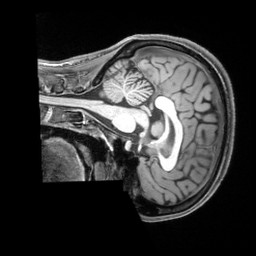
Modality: T1w
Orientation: sagittal
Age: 29
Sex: female
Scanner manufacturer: siemens
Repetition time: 2.3 s
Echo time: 0.00229 s